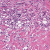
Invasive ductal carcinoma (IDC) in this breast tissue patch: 0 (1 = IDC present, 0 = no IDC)